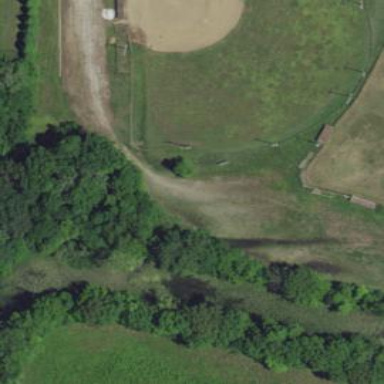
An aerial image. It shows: Baseball pitch for leisure land.